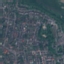
Land use / land cover class: Residential